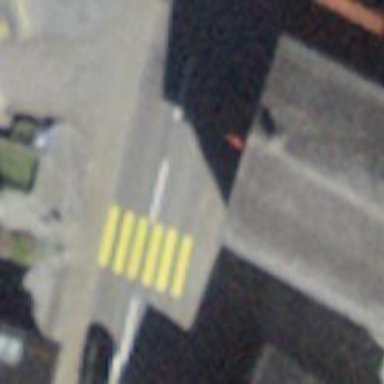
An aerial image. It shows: Uncontrolled crossing on the road.